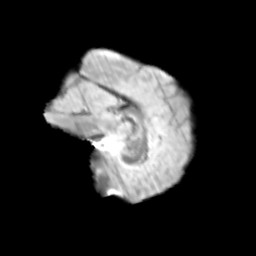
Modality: T2w
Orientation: sagittal
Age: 12
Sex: male
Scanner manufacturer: siemens
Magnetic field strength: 3 T
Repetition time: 3.8 s
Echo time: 0.07 s